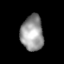
Tissue: lung
Cell type: Myeloid cells
Senescence score: 0.2017
Nuclear area (px): 779
Mean DAPI intensity: 153.191